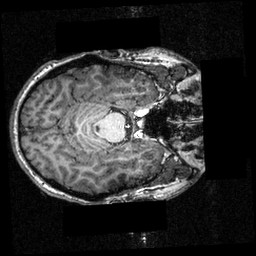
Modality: T1w
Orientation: axial
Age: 26
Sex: male
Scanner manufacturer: siemens
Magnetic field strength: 3.951 T
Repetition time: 1.5 s
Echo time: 0.00335 s